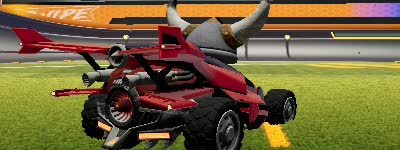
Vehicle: aftershock